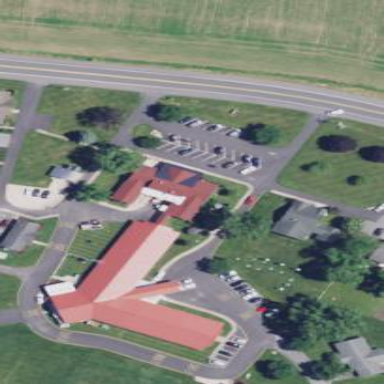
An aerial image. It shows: Nursing home building.